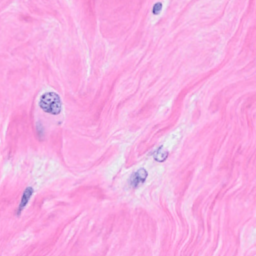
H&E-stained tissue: Breast